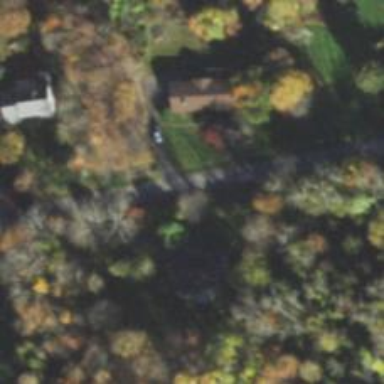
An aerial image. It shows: Residential road.